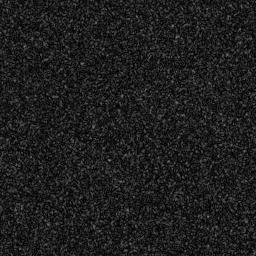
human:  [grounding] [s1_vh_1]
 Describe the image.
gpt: In the satellite image, there is  <ref>1 medium ship </ref> <box>[[1, 67, 8, 88, 0]]</box> located at bottom left.